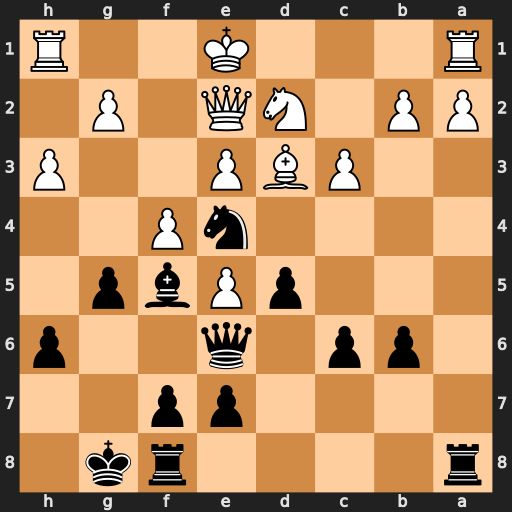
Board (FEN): r4rk1/4pp2/1pp1q2p/3pPbp1/4nP2/2PBP2P/PP1NQ1P1/R3K2R
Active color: b
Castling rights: KQ
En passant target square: -
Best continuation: Ng3 Bxf5 Qxf5